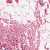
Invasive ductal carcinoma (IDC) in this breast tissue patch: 0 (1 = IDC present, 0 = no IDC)